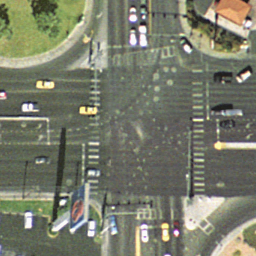
Label: intersection